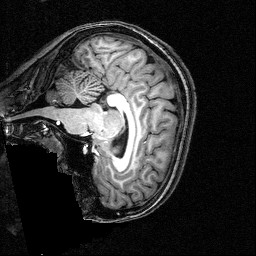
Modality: T1w
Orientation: sagittal
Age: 22
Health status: healthy
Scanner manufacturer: siemens
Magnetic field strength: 3 T
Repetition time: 2.5 s
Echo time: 0.00393 s